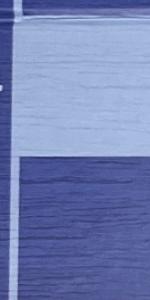
Label: Empty